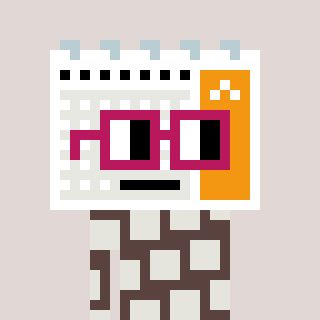
a pixel art character with square dark red glasses, a calendar-shaped head and a darkbrown-colored body on a warm background